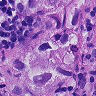
Metastatic tissue present: yes